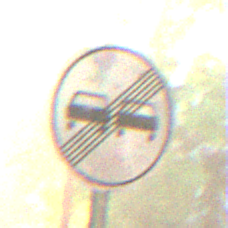
Verkehrszeichen: EndeUeberholverbot
Umgebung: Outdoor, Suburban
Tageszeit: SunriseSunset
Wetter: Clear
Licht: Natural
Jahreszeit: NotSpecified
Kontrast: HighContrast